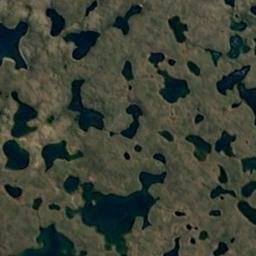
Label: wetland